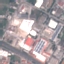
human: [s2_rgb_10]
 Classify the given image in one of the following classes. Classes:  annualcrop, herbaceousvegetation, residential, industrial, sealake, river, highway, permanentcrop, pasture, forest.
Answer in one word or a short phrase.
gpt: Industrial